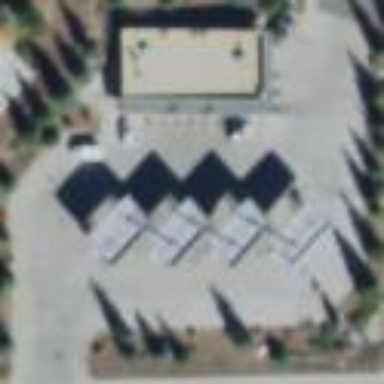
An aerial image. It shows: Retail establishment providing fuel services.